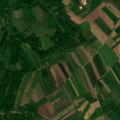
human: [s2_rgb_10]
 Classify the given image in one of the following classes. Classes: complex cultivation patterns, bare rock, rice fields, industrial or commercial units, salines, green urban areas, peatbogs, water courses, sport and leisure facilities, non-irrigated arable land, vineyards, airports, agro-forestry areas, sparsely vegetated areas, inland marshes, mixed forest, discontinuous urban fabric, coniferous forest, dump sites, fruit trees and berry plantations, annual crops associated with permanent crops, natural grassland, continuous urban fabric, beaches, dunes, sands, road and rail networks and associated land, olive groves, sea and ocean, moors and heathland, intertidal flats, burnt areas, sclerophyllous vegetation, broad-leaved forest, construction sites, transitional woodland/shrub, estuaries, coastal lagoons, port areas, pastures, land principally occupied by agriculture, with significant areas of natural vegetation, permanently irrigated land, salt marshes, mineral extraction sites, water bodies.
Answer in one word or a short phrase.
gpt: complex cultivation patterns, land principally occupied by agriculture, with significant areas of natural vegetation, broad-leaved forest